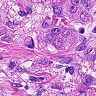
Metastatic tissue present: yes